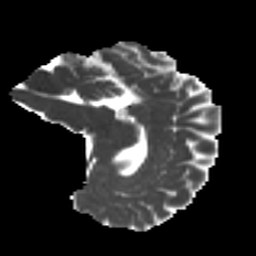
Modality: MD
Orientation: sagittal
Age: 27
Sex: female
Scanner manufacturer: ge
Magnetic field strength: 3 T
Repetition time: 7.8 s
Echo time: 0.0606 s